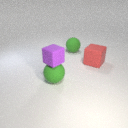
large green rubber sphere to the left of large red rubber cube